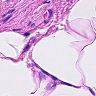
Metastatic tissue present: no